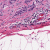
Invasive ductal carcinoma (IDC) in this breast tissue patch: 0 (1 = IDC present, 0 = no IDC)